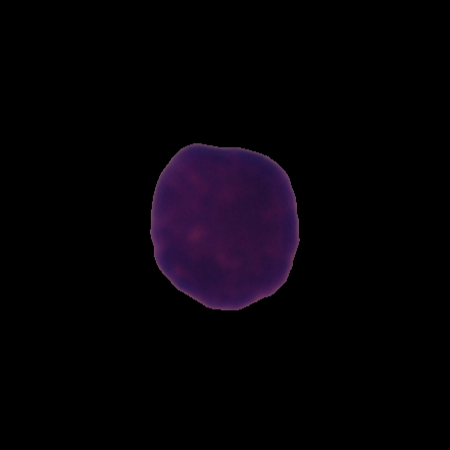
Label: healthy